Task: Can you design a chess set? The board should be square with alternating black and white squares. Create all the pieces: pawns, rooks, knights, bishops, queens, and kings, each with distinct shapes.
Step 1969:
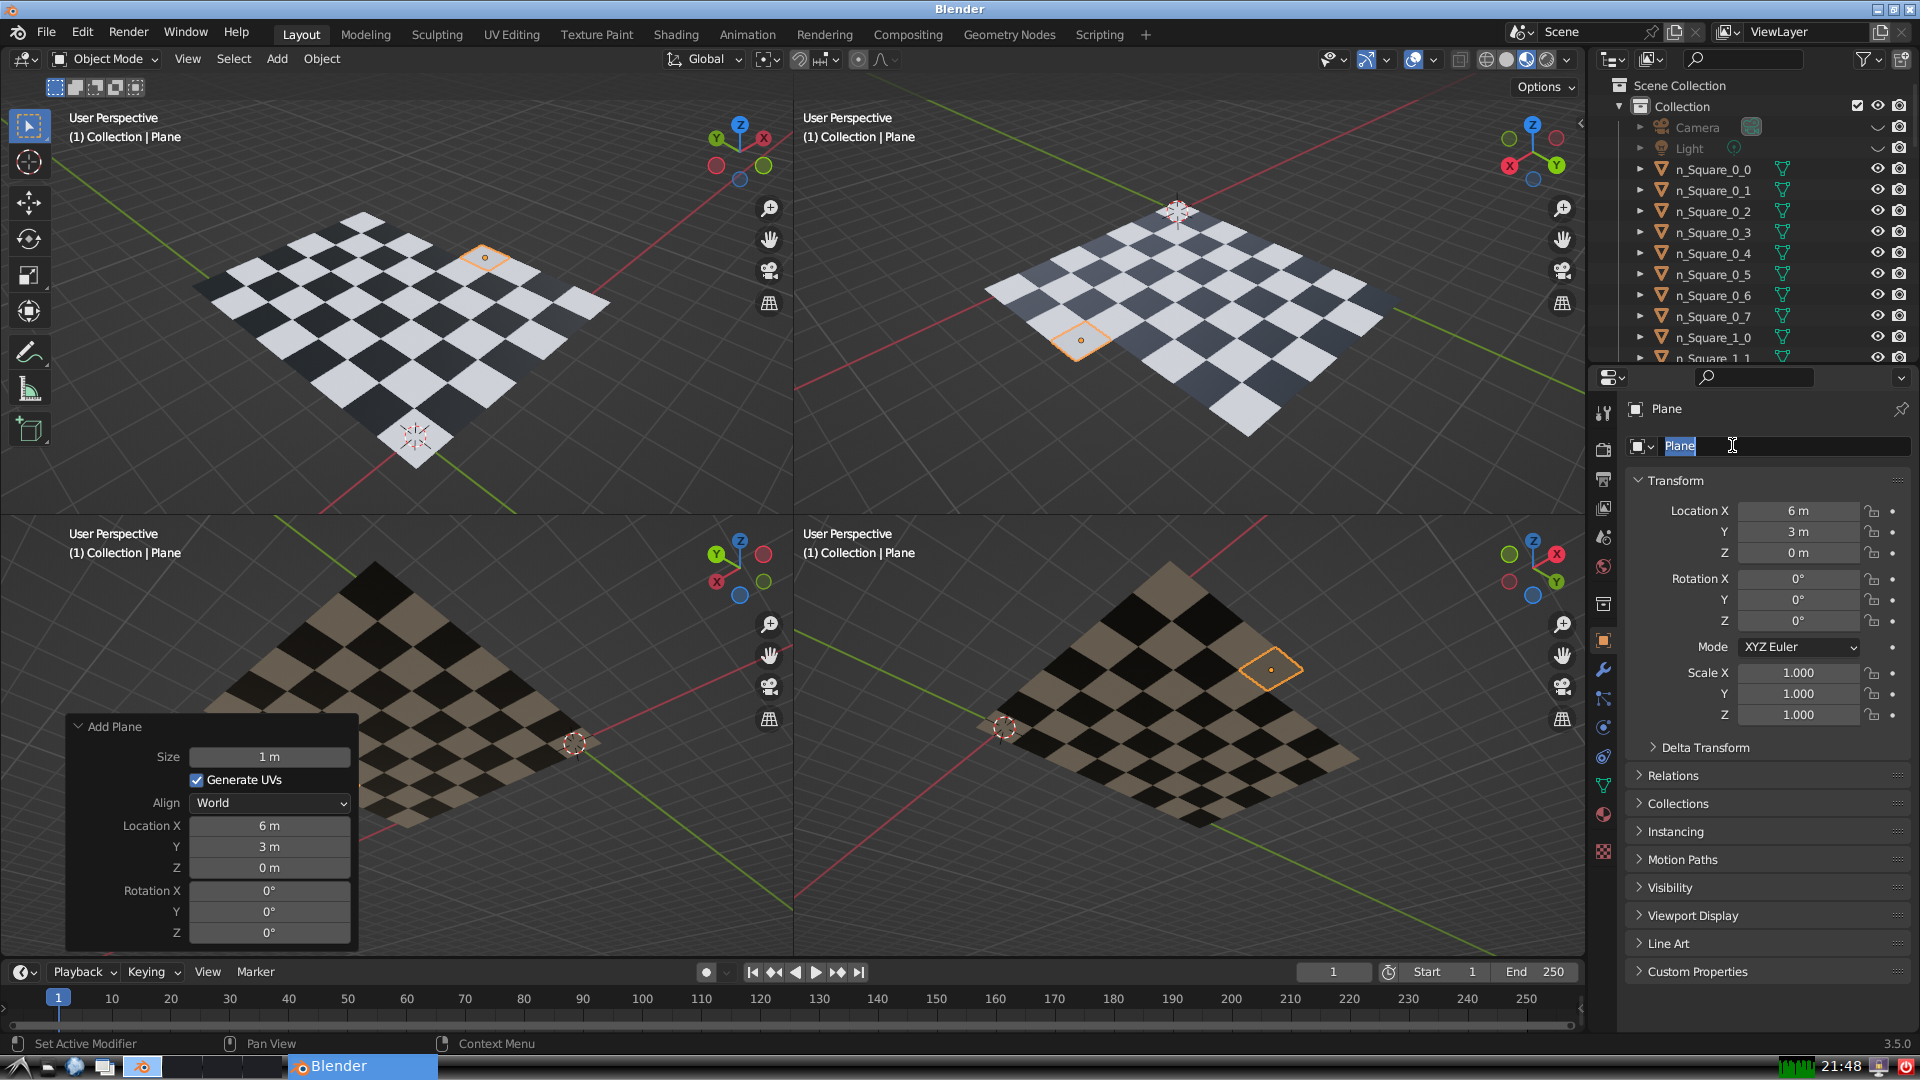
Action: input_text: n_Square_6_3